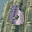
Label: 0